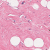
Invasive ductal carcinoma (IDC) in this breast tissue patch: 0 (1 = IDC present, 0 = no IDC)